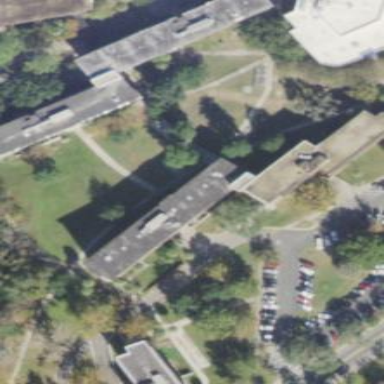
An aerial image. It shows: Historic dormitory building used for residential purposes. It has grey roof.